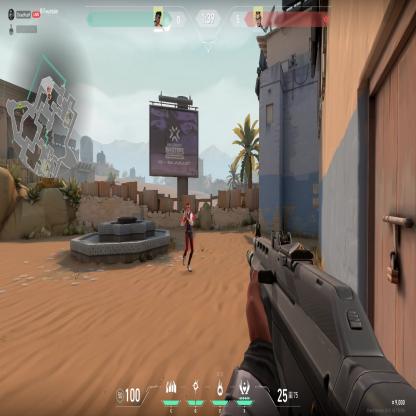
Label: enemy